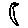
Label: moon